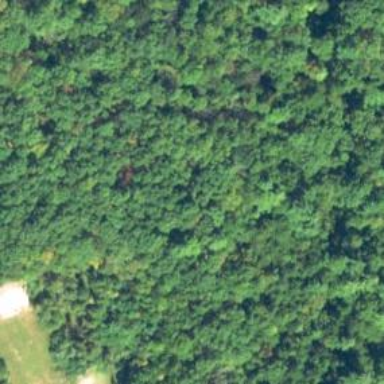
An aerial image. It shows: Mixed leaf woodland.